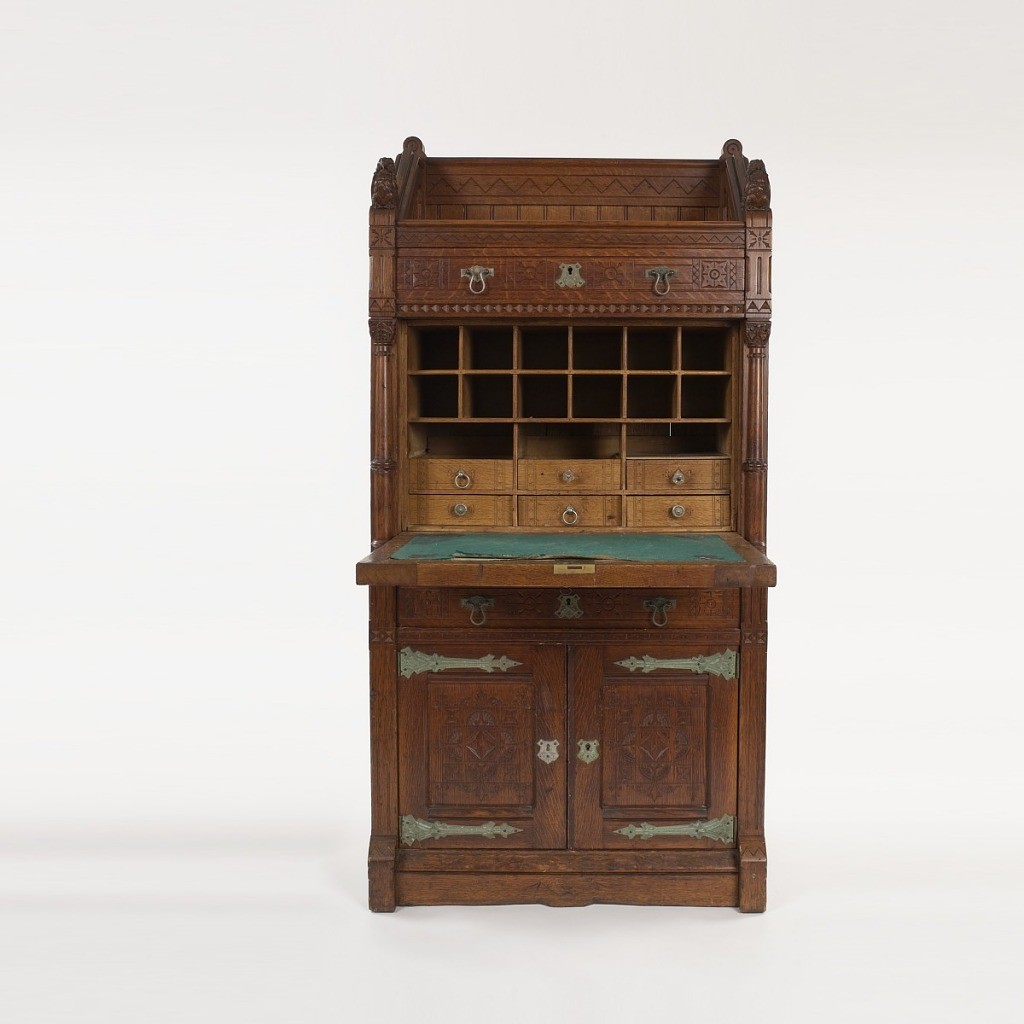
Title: Drop Front Desk
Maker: Kimbel & Cabus, New York, New York, USA, active 1863–1882
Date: ca. 1875
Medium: Oak, nickel-plated metal (probably bronze)
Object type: desk
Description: Upright rectangular form of solid oak construction; surface covered with carved and incised decoration of naturalistic and stylized floral and vegetal motifs, and geometric patterns in neo-gothic style; upper section composed of drop front writing surface that opens to reveal drawers and pigeon hole compartments; lower section is a two door cupboard surmounted by narrow drawer; another narrow drawer with open shelf above forms top of desk, a highly carved figure of an owl on each side at front. Drop front, cupboard doors, and drawers fitted with patinated, elaborately cast ornamental strap hinges, lock plates, and pulls, probably nickel-plated bronze.